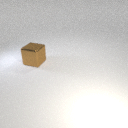
large brown metal cube